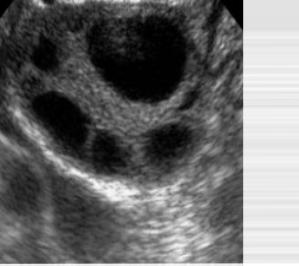
Label: infected